Aerial crown-view tile of a tropical tree (Barro Colorado Island, Panama), acquired 20250715:
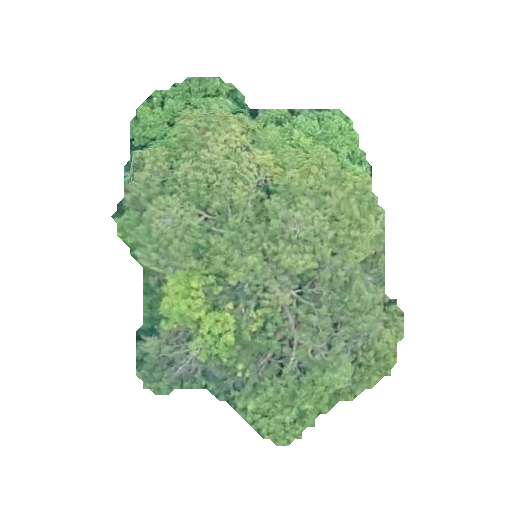
Species: Astronium graveolens
GBIF accepted scientific name: Astronium graveolens
Crown area: 112.53 m²